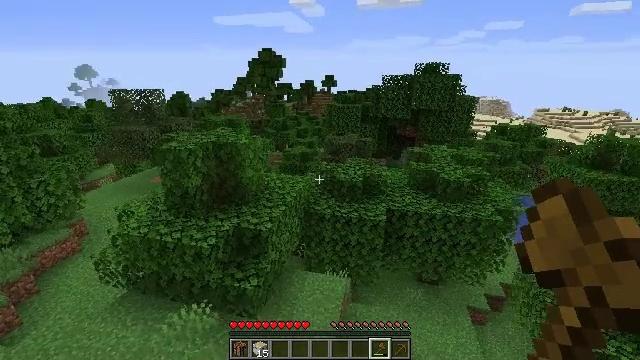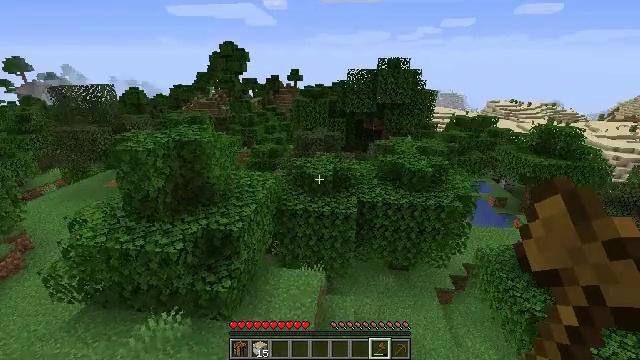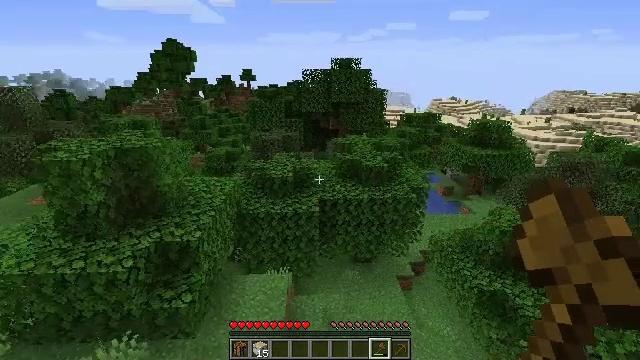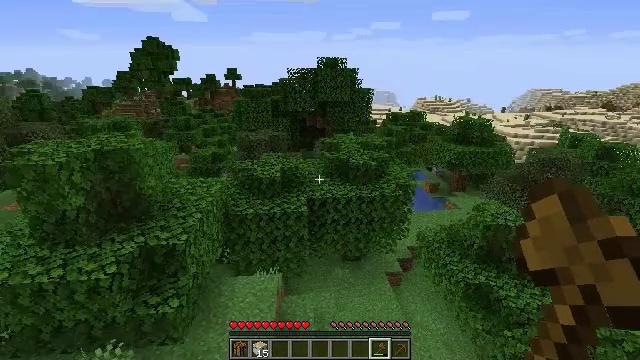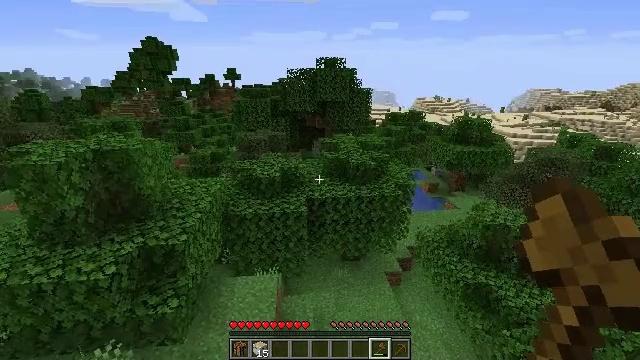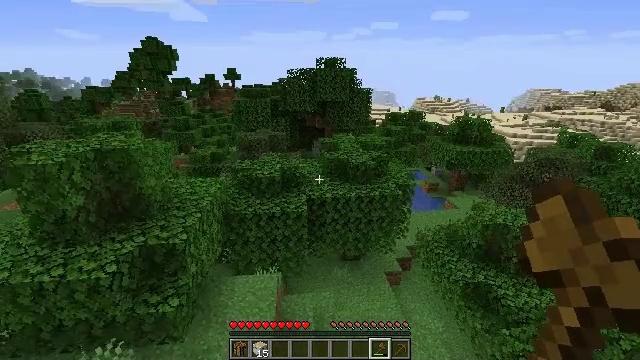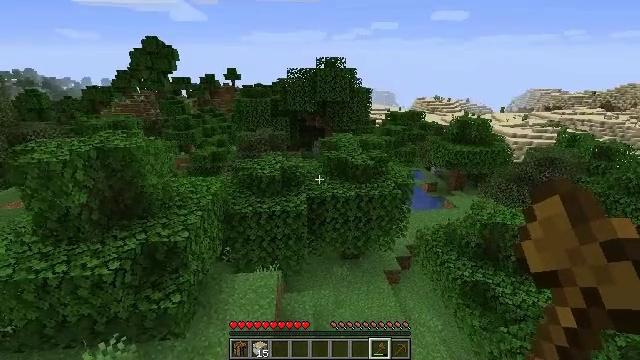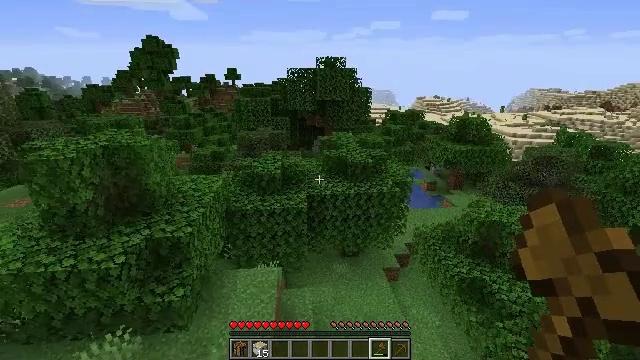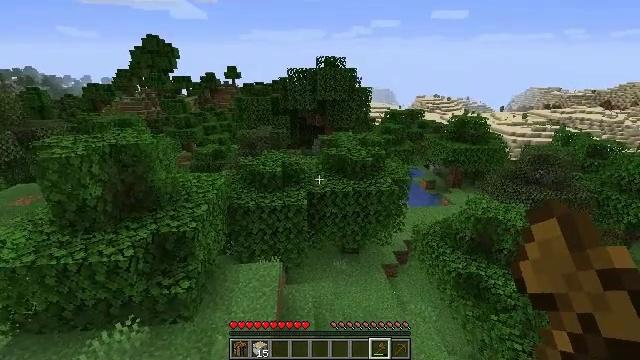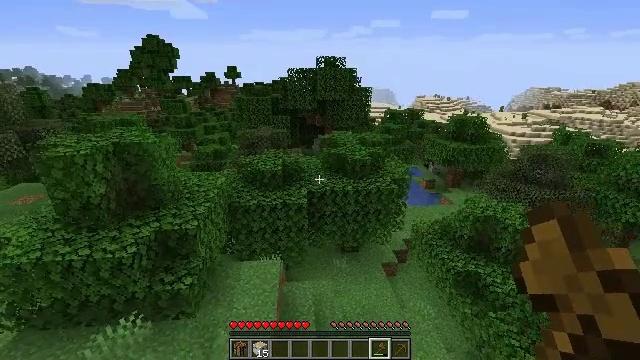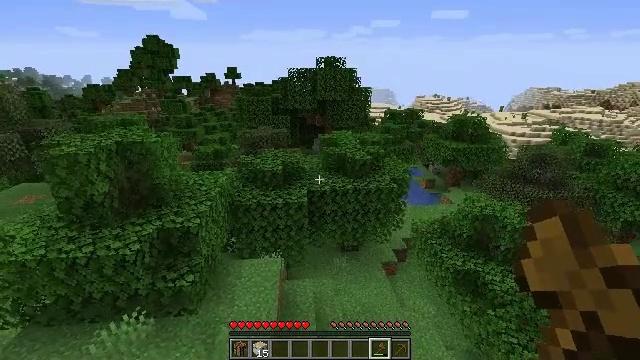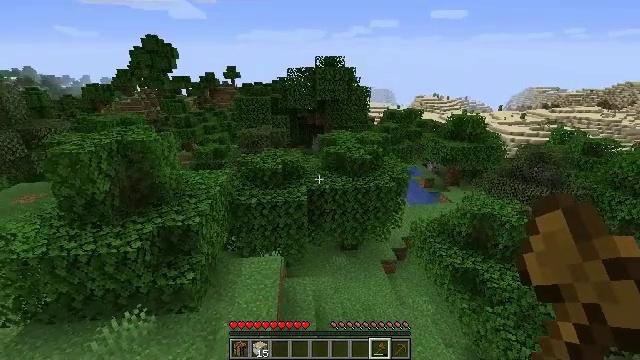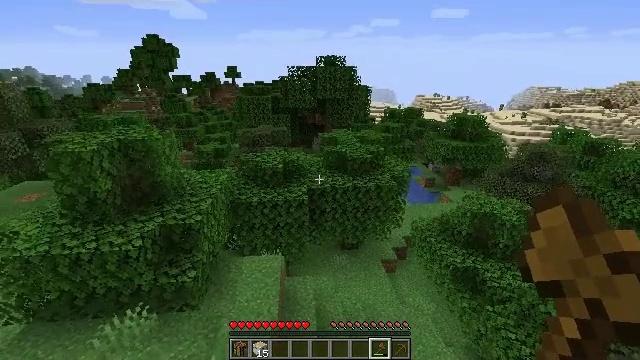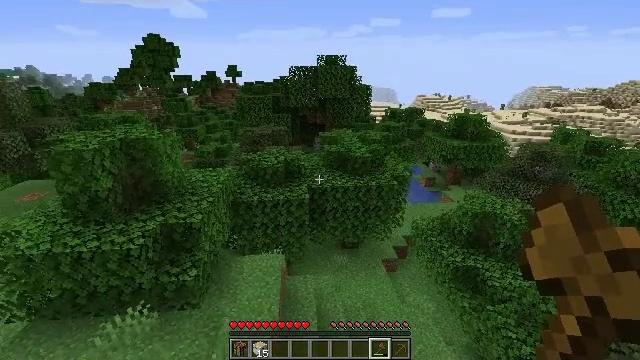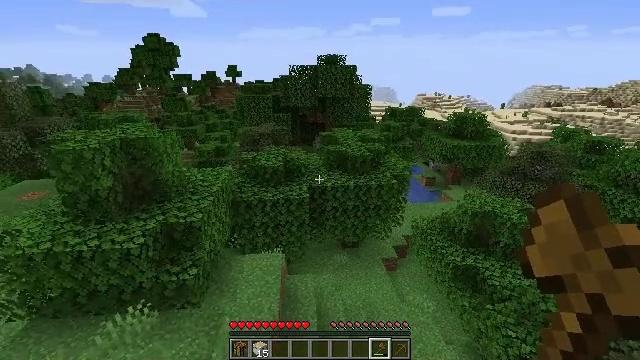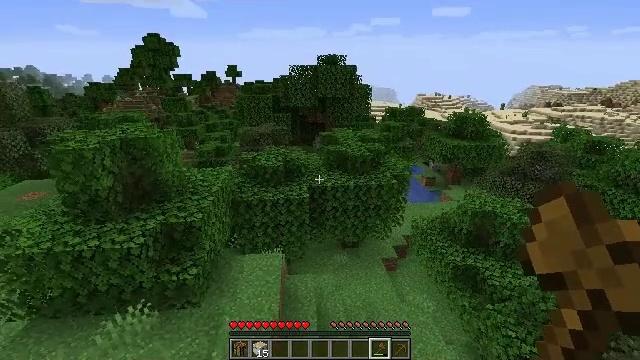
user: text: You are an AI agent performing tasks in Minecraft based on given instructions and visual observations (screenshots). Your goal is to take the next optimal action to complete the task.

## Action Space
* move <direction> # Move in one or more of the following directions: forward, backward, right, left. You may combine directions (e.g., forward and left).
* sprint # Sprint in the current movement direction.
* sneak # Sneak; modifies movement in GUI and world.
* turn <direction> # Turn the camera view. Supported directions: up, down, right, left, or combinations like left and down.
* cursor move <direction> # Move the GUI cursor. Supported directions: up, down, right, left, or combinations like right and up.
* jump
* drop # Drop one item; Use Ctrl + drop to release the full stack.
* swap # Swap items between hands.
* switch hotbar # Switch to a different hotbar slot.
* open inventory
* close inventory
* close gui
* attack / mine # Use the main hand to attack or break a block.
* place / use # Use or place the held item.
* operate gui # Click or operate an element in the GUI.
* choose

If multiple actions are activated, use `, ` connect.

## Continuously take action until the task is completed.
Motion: motion action
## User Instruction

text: Dig up some sand.
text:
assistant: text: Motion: turn right and down
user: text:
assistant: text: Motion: turn right
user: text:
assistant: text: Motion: turn right
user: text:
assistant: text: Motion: no_op
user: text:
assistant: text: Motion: move back
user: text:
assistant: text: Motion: move back
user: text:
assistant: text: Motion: move back
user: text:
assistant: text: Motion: move back
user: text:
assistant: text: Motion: no_op
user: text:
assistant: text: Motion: no_op
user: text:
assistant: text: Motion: no_op
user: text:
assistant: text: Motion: no_op
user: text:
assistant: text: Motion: no_op
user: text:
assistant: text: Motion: no_op
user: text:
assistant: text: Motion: no_op
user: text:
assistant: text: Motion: no_op
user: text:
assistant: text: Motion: turn right and up
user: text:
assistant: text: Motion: turn right
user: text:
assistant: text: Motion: turn right and up
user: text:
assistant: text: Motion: turn right
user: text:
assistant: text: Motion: no_op
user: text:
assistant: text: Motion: no_op
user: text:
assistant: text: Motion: no_op
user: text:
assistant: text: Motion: no_op
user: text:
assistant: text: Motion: no_op
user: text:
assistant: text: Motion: no_op
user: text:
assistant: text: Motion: turn right
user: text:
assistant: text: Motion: turn right
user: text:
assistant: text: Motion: turn right
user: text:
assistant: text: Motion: turn right